Question: This is the folder structure of my project:

Is the Form folder o.k.? I divided it into three major subfolders:
1. Entity - contains getters and setters for each form field, just like it's done in the docs. Its object is used as createFormBuilder()'s argument
2. Type - class responsible for creating all form fields
3. Handler - class handling form proccessing backend
---
I've also heard about Model subfolder...what would it do?
---
I couldn't find anything about dividing Form folder into separate responsibilities in the symfony2 tutorial, so thanks for any answers here.
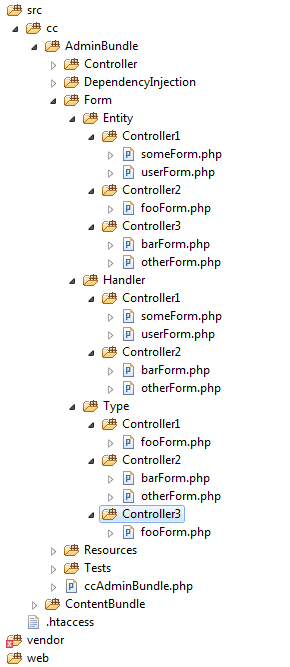
Answer: The folder structure is okay but if you want to follow the <URL> your form-handlers and form-classes must use studly-caps names like SomeForm and FooFormType.
It's a good practice to suffix your classes by with Type, Handler, ...
PSR-1 states:
-
Symfony follows the standards defined in the <URL> documents.